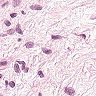
Metastatic tissue present: no